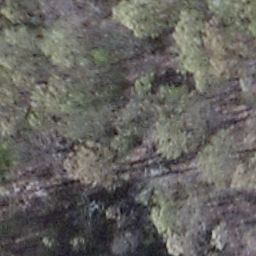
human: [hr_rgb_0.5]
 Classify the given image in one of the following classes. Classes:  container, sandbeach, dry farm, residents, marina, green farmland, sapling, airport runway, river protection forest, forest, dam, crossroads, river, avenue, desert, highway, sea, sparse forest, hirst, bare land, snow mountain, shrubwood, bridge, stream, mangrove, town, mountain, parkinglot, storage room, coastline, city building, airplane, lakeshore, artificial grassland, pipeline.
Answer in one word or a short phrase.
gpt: shrubwood